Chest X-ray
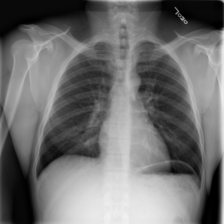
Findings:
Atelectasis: negative
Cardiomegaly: negative
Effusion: negative
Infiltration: negative
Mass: negative
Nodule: negative
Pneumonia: negative
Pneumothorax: negative
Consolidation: negative
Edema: negative
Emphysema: negative
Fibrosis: negative
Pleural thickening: negative
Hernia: negative